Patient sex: M
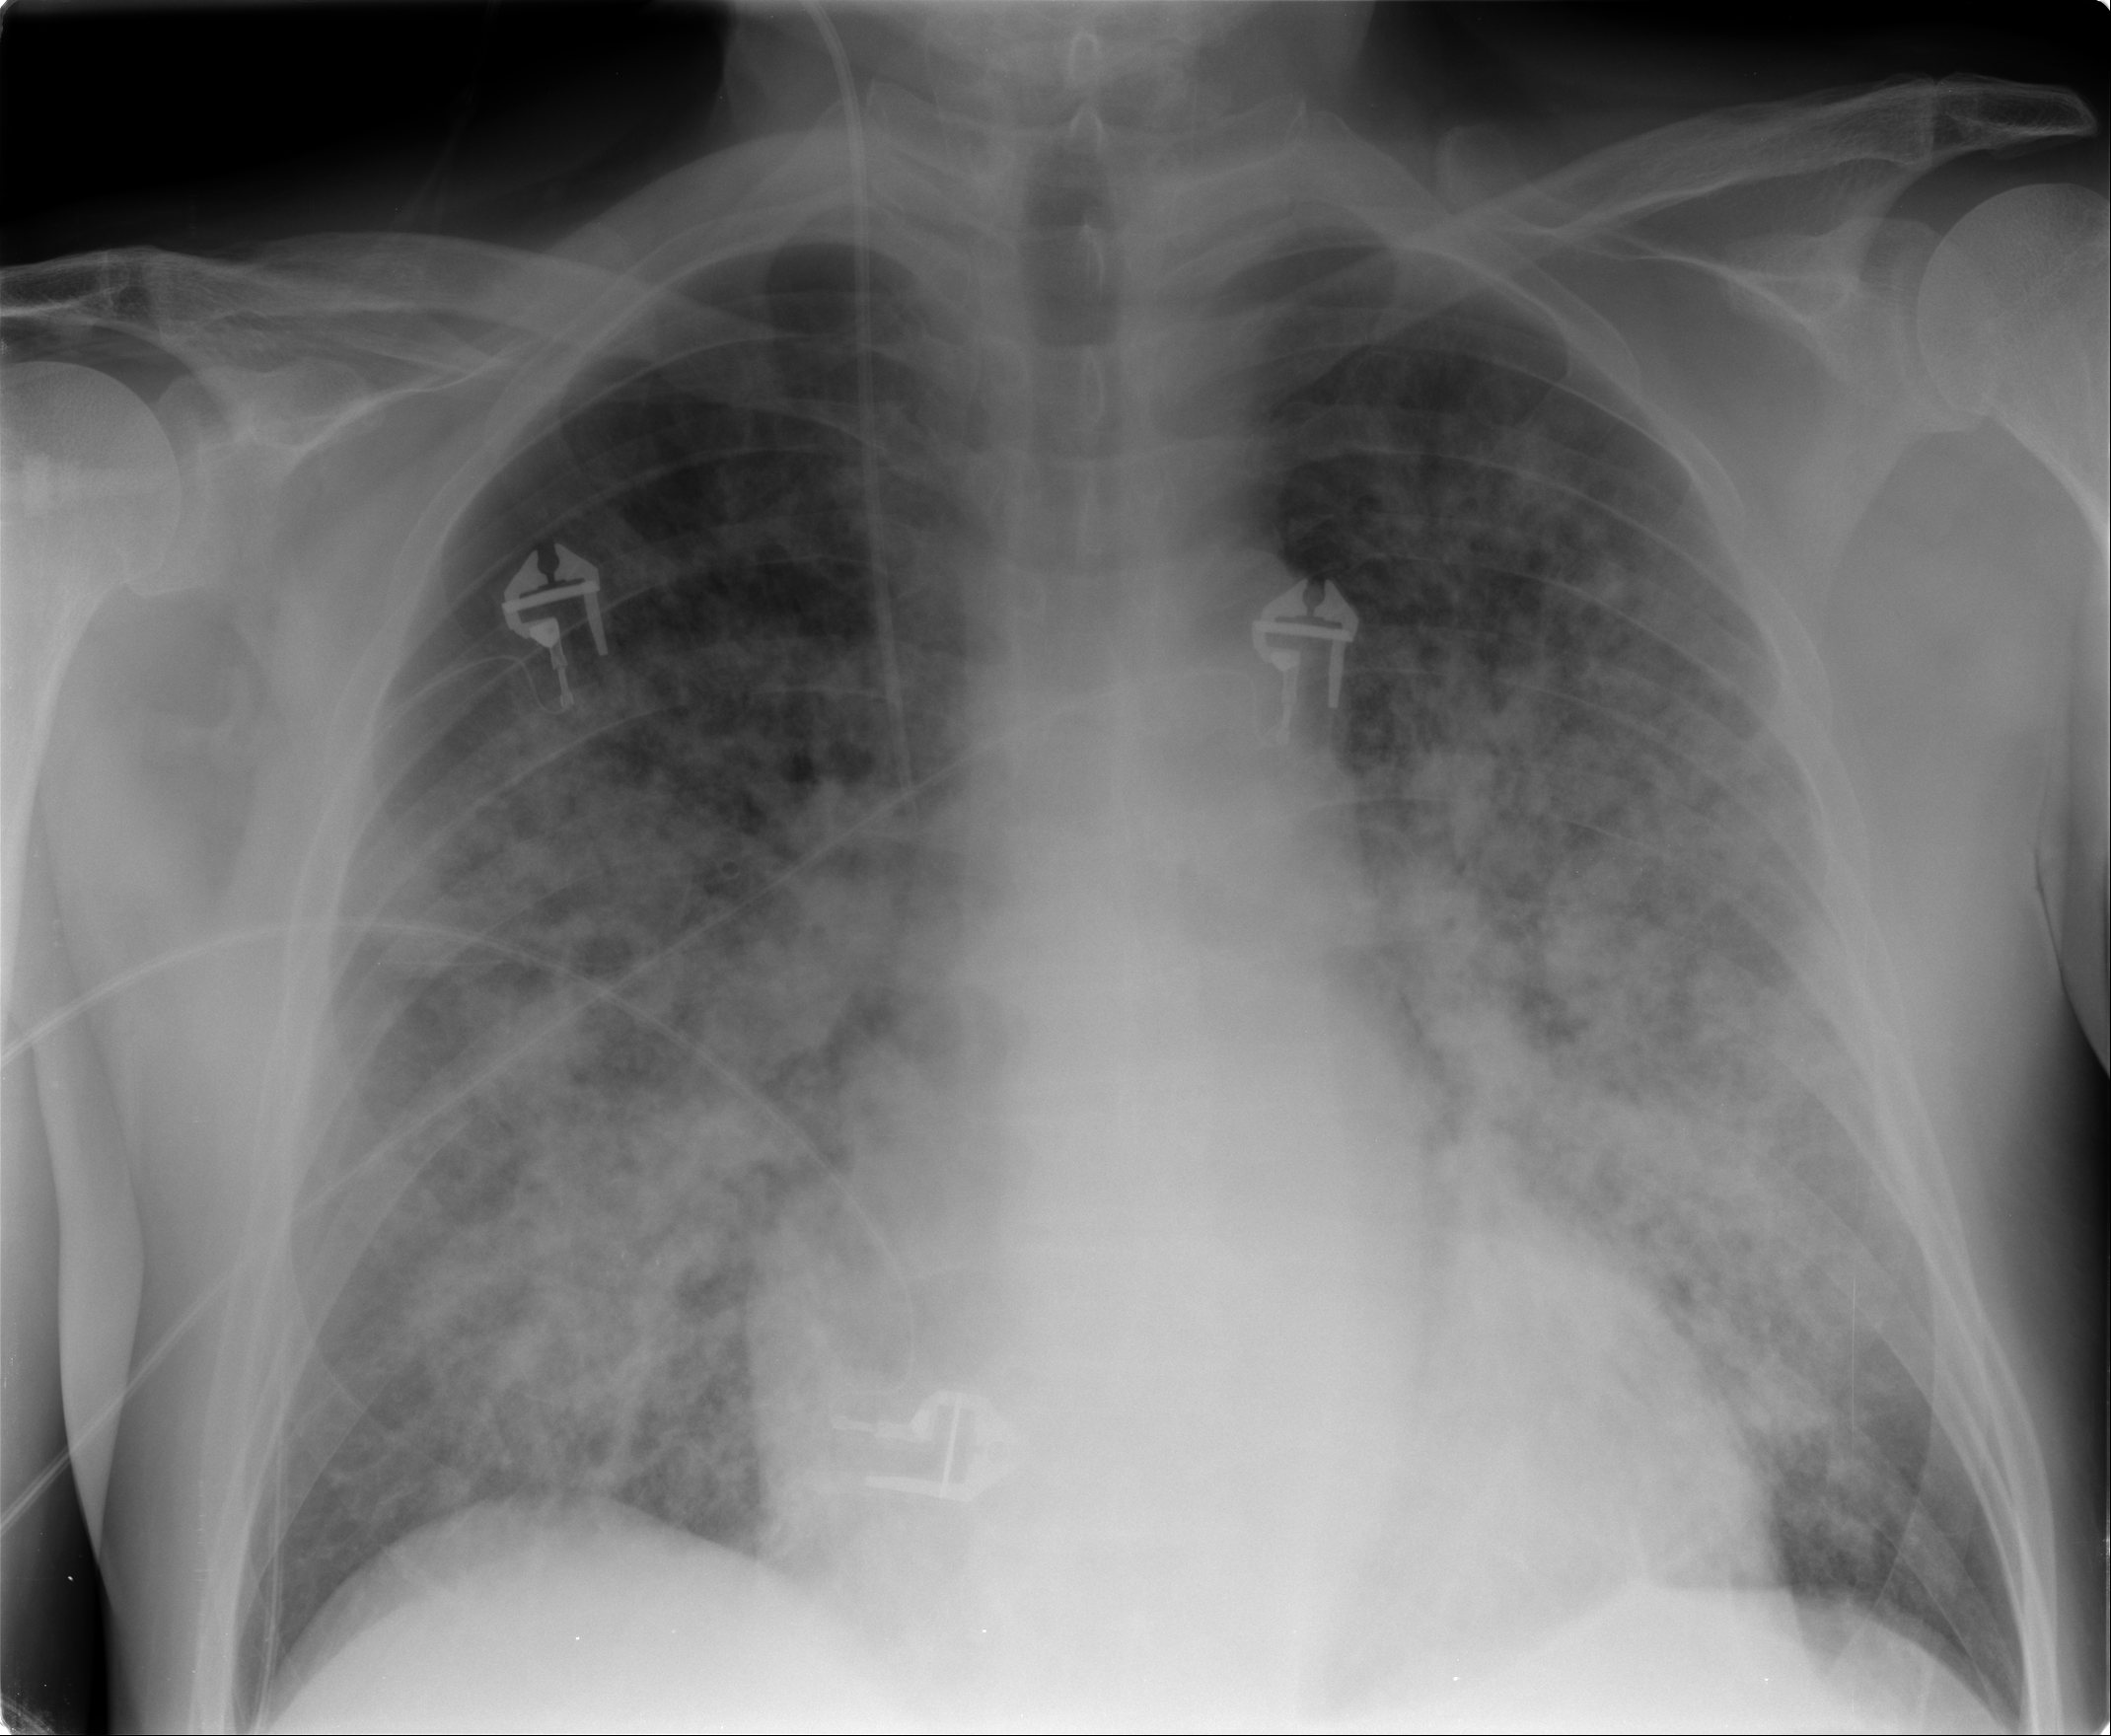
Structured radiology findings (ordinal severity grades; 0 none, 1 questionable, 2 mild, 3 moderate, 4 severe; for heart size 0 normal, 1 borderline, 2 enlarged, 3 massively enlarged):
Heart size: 2
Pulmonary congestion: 3
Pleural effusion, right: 0
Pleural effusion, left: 0
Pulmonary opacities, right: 3
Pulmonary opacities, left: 3
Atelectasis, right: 3
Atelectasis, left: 3